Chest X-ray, PA view. Patient: 66 years old, sex M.
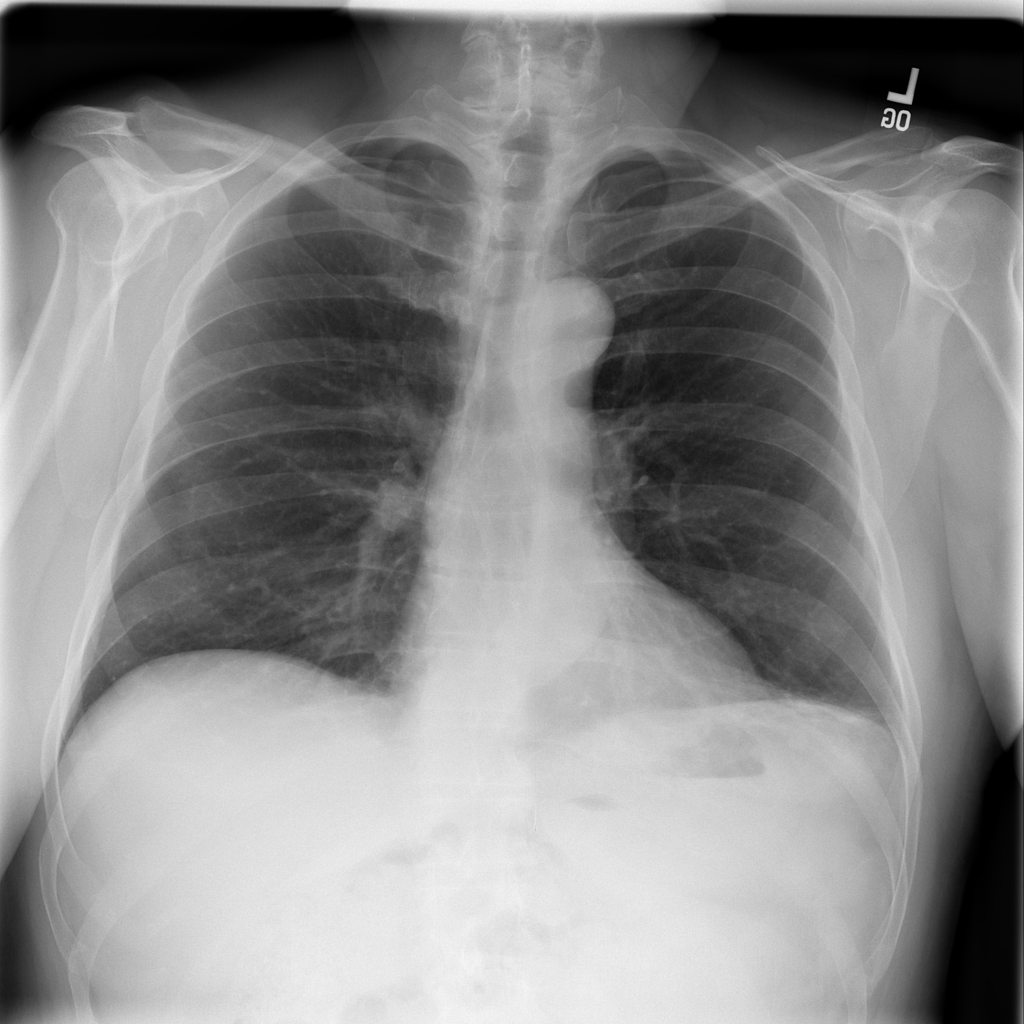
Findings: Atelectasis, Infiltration